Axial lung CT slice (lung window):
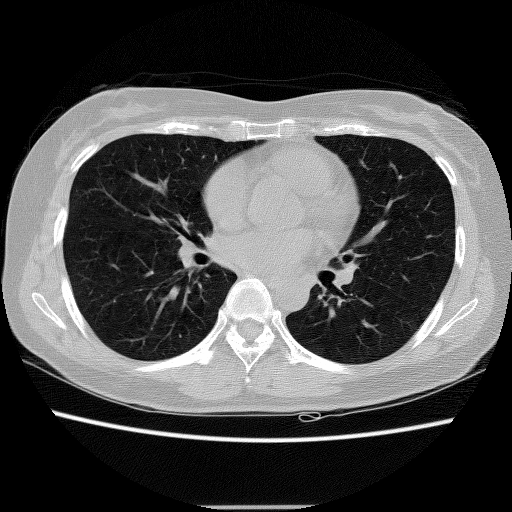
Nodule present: no